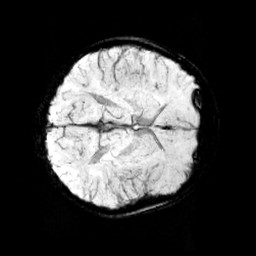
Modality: minIP
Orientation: axial
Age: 9
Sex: male
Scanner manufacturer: siemens
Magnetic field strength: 3 T
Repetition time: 0.027 s
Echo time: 0.02 s